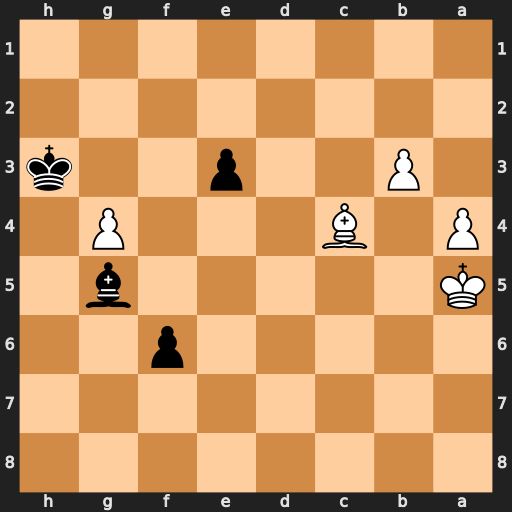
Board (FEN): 8/8/5p2/K5b1/P1B3P1/1P2p2k/8/8
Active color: b
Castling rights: -
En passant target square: -
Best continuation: Kxg4 Be2+ Kg3 Kb5 Kf2 a5 Kxe2